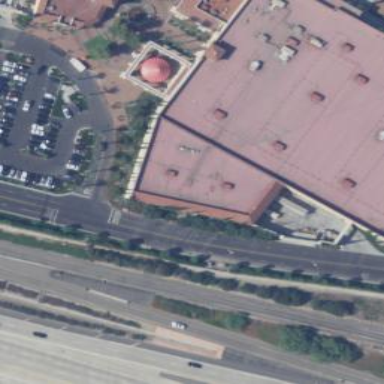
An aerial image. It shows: Retail building.